Question: How come I get this error?
Check the picture:

I used the same jar on normal java projects(not android ones) and it used to work.
What's wrong?
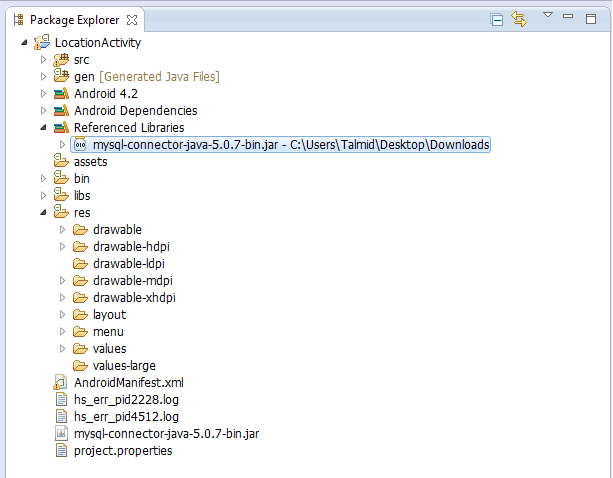
Answer: You're getting a 'NoClassDefFoundError' because your jar file is not available at runtime. In order for it to be available at runtime you'll have to check the checkboxes on your jar file in your java build path like so: